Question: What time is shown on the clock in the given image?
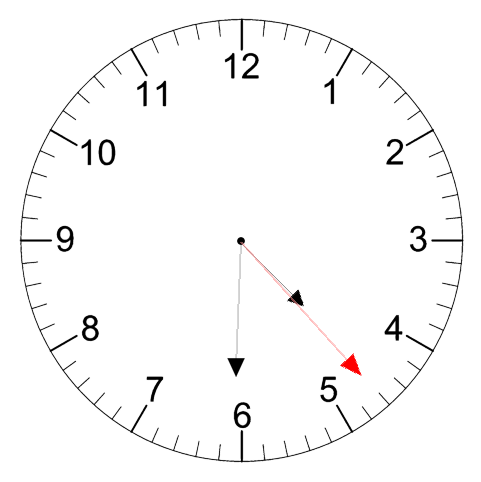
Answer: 04:30:23